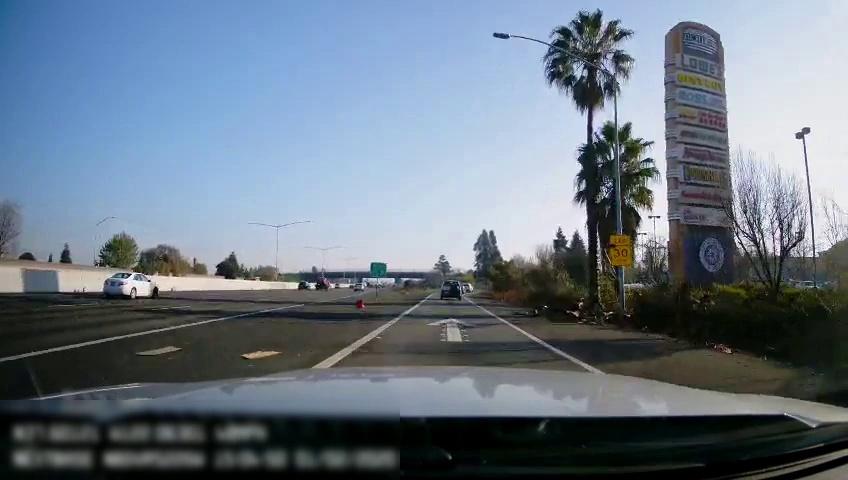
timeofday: Day
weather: Sunny
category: Drivable Space
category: Vehicles | SUV
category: Vehicles | SUV
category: Vehicles | Truck
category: Vehicles | SUV
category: Vehicles | Car
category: Lanes | Current Lane
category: Lanes | Alternate Lane
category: Lanes | Alternate Lane
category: Lanes | Alternate Lane
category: Lanes | Alternate Lane
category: Traffic | Signs
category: Traffic | Signs
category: Traffic | Signs